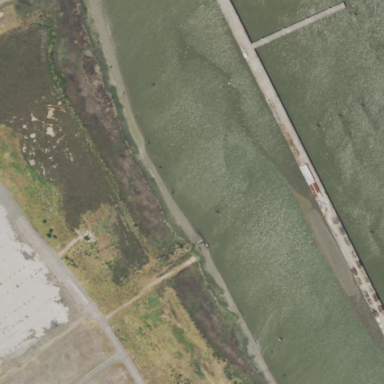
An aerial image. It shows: Man-made pier.